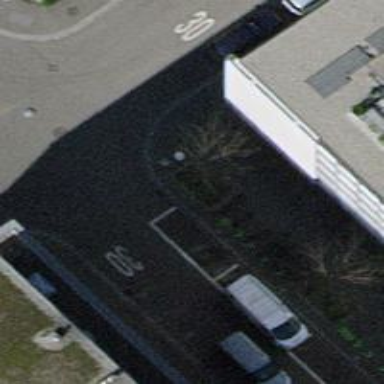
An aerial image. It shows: Bicycle rental facility.